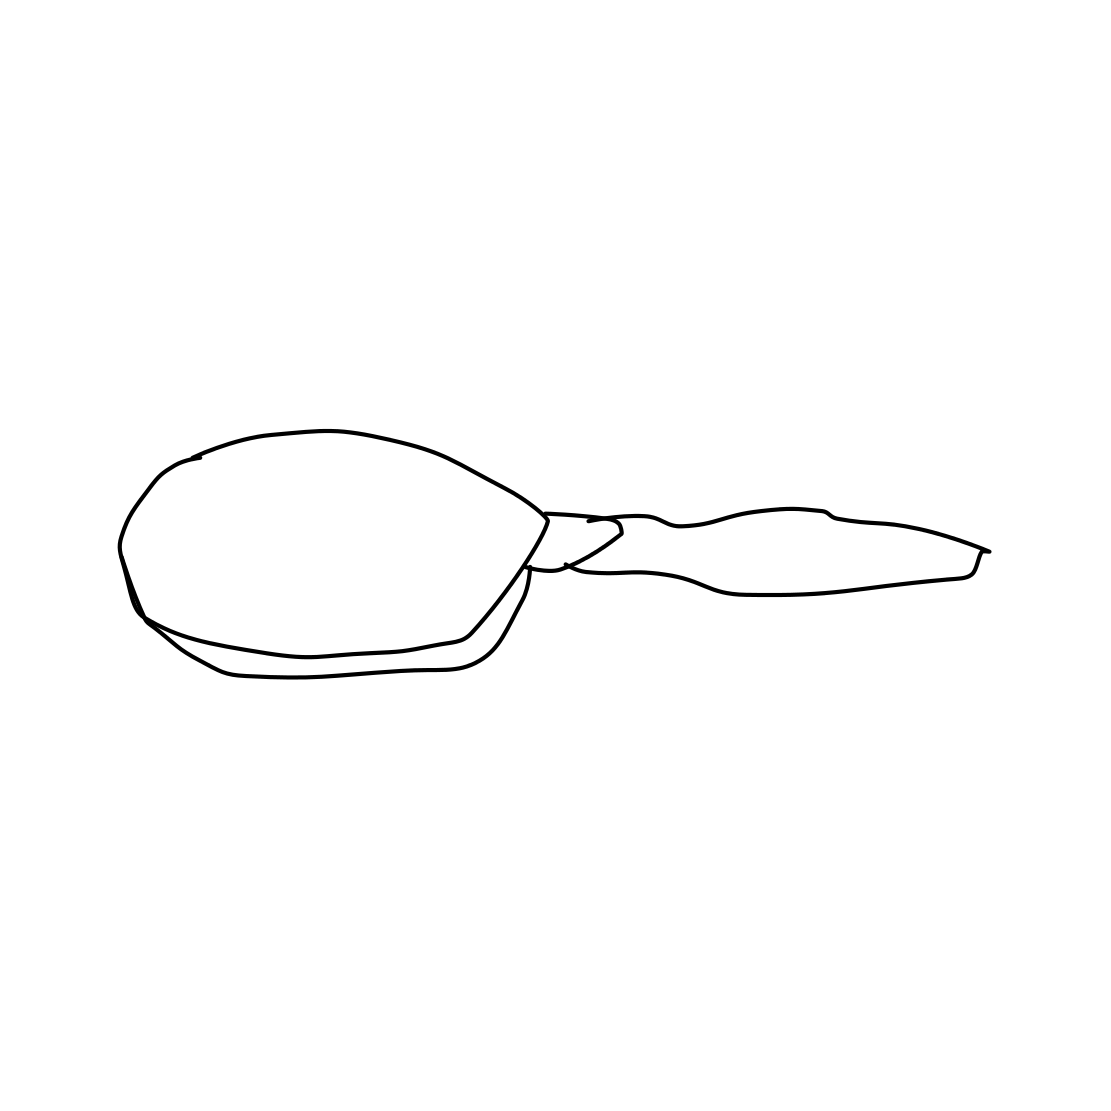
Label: frying-pan